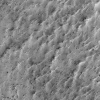
Atmospheric dust classification: not_dusty